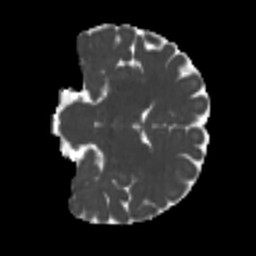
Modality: MD
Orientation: coronal
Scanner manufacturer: siemens
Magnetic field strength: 3 T
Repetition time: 4 s
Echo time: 0.0594 s